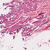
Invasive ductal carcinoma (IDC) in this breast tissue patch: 0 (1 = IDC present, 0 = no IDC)